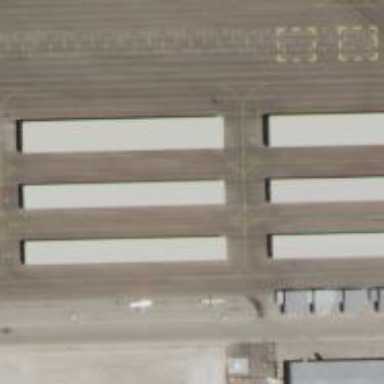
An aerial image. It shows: Image of taxiway at airport.